Platform: macOS
Application: Chrome
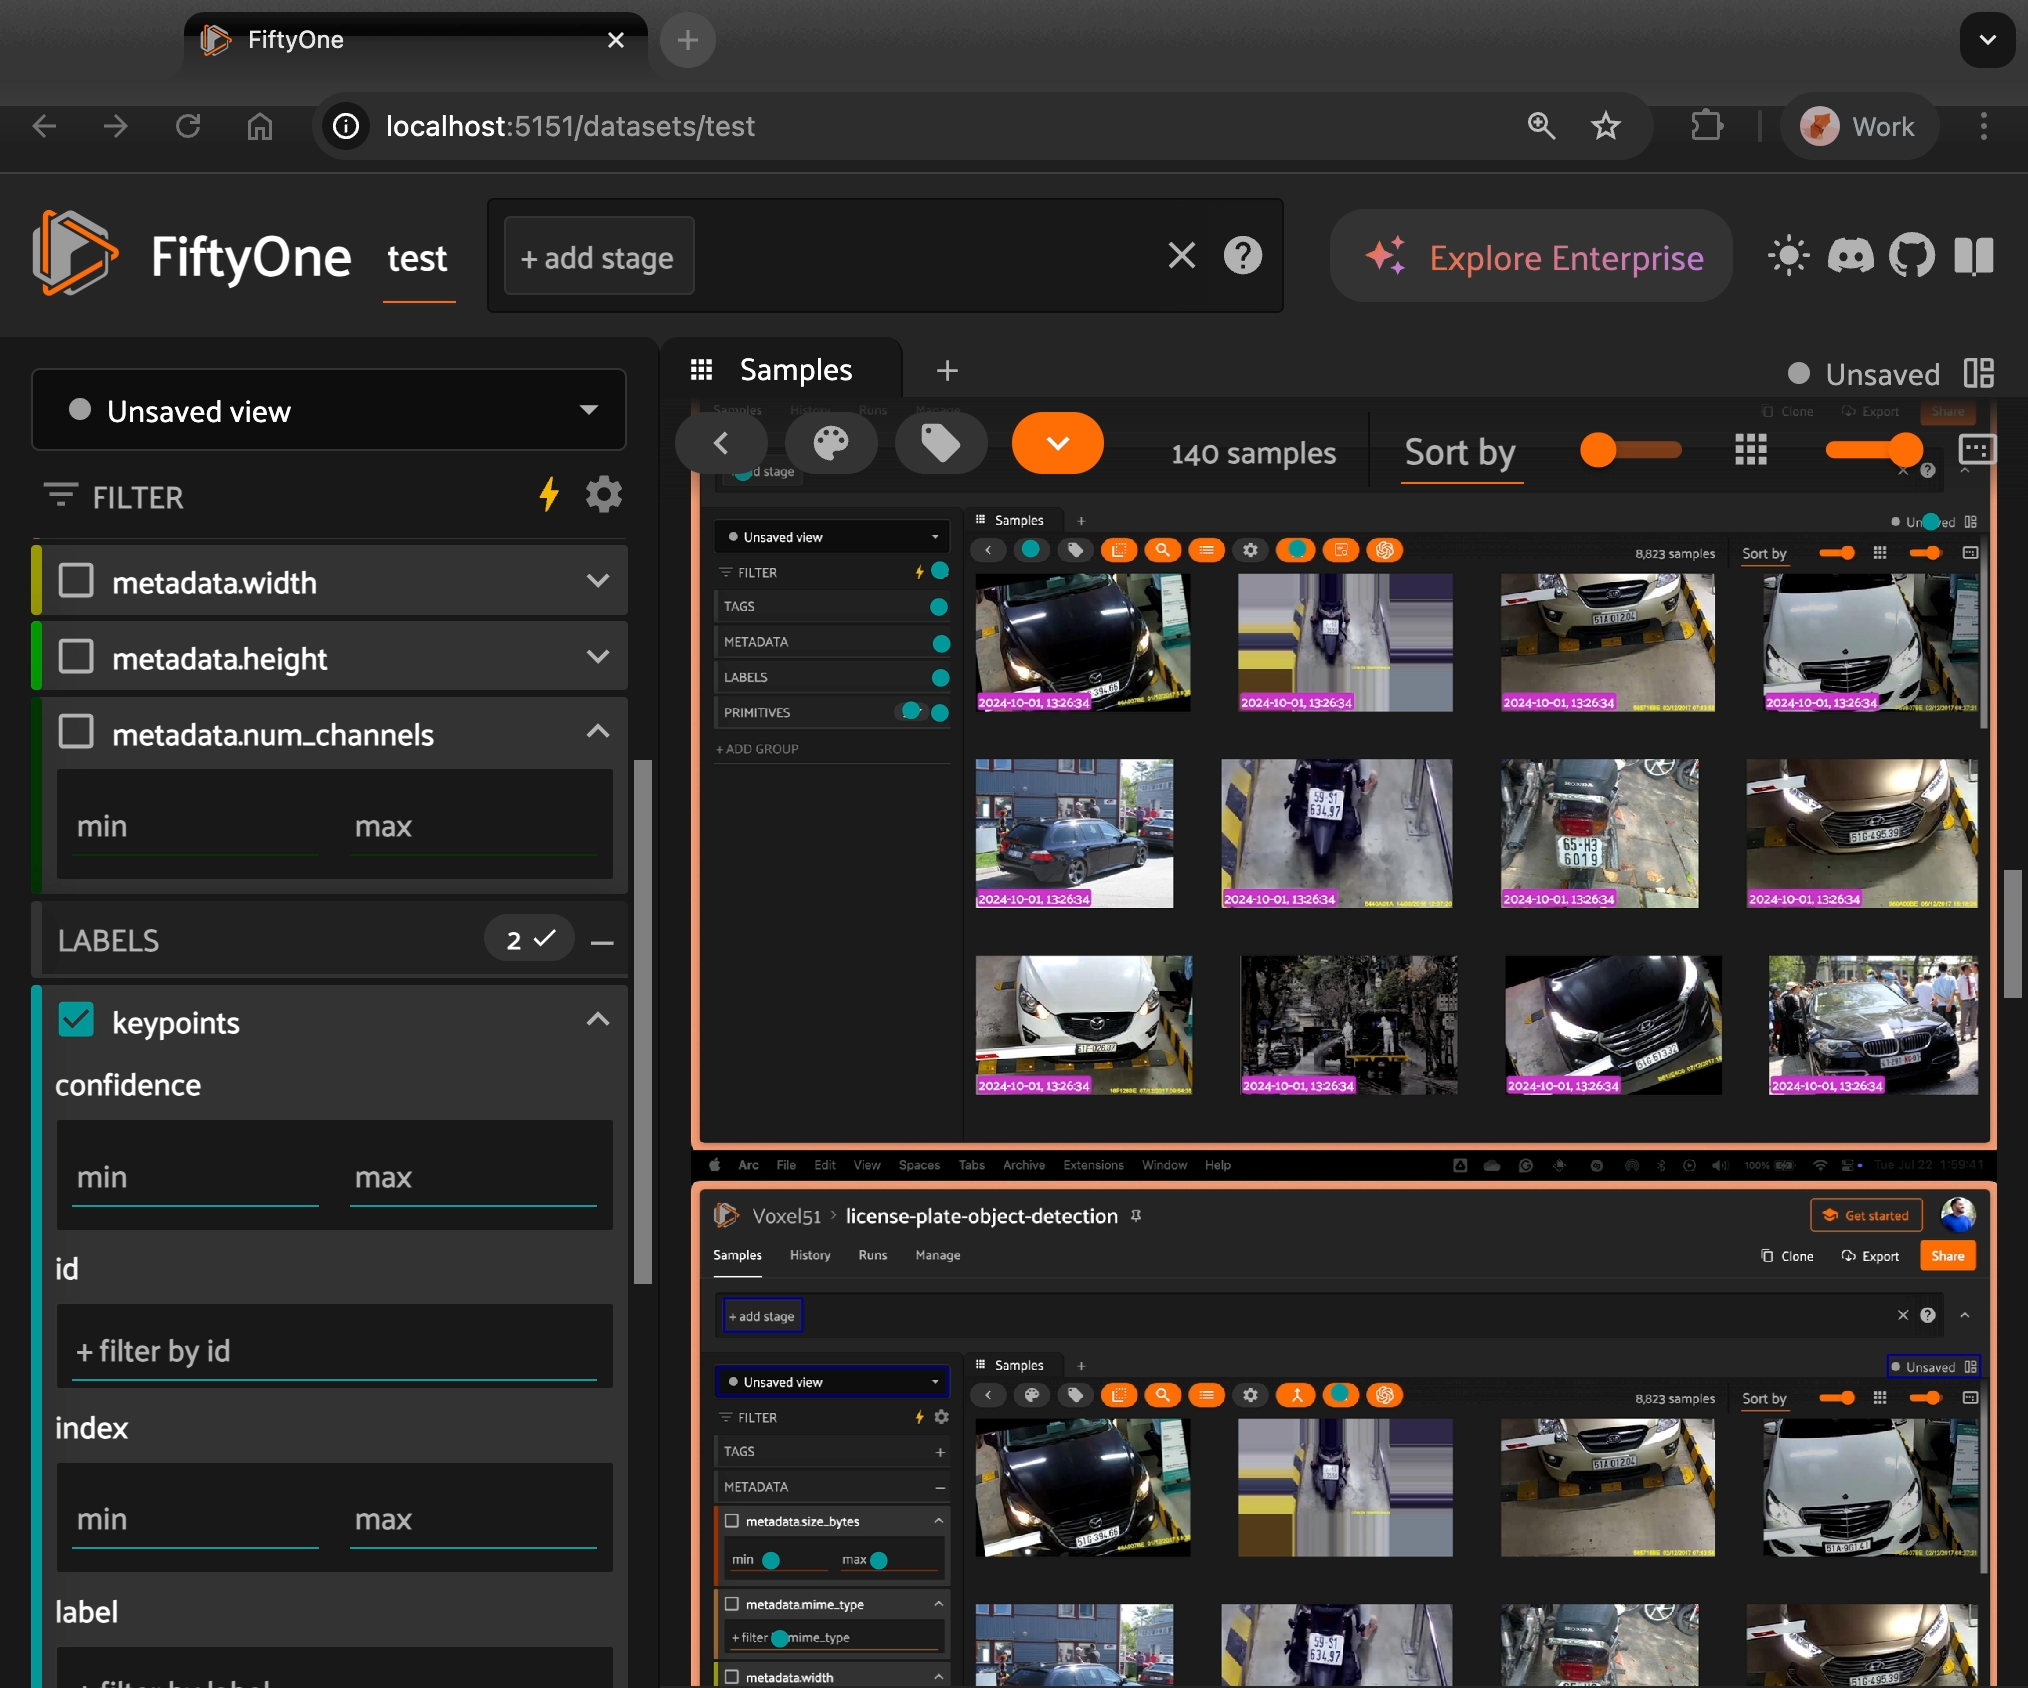
task_description: Scroll up on the sidebar
action_type: click
element_info: Slider
steps_since_start: 1

task_description: Scroll down on the sidebar
action_type: click
element_info: Slider
steps_since_start: 1

task_description: Scroll up on the samples panel
action_type: click
element_info: Slider
steps_since_start: 1

task_description: Scroll down on the samples panel
action_type: click
element_info: Slider
steps_since_start: 1

task_description: Scroll to the top of the sidebar
action_type: click
element_info: Slider
steps_since_start: 1

task_description: Scroll to the bottom of the sidebar
action_type: click
element_info: Slider
steps_since_start: 1
task_description: Locate the samples panel
action_type: hover
element_info: Menu Item
steps_since_start: 1

task_description: Open Select dataset menu
action_type: click
element_info: Menu Item
steps_since_start: 1

task_description: Locate the sidebar
action_type: hover
element_info: Menu Item
steps_since_start: 1